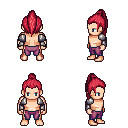
a pixel art fantasy rpg character, male body template, human, light skin, steel arm armor, magenta pants, ruby red long topknot hairstyle, four views (front, back, left, right), 2x2 character sprite sheet, small pixel art, hard edges, no anti-aliasing